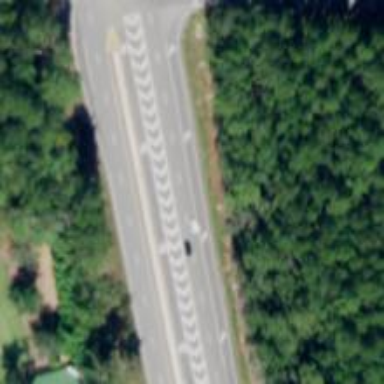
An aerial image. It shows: Expressway with asphalt surface classified as trunk highway.